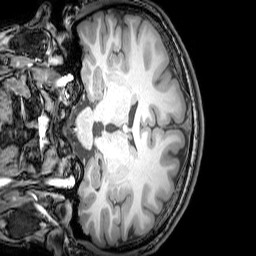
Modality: T1w
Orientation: coronal
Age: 21
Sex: male
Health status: healthy
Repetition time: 0.081 s
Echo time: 0.037 s